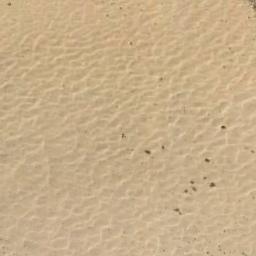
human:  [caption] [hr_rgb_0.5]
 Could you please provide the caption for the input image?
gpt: This is a yellow desert with wavy stripes and there is sparse dark green chaparral in the desert .

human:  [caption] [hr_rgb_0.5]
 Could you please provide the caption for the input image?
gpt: The white desert is full of sparse plants .

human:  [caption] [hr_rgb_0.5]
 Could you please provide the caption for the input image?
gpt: There are many lines in the desert .

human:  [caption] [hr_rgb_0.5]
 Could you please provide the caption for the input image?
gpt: The desert has yellow sand and many dense trellis dunes .

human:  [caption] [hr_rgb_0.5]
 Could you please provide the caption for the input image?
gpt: A yellow desert with many dunes .